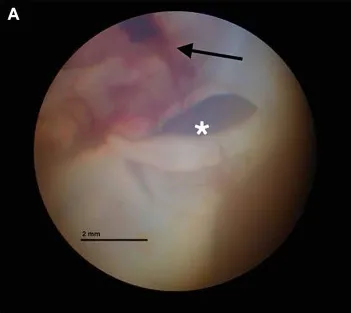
Fundus inspection of the left (A) Vitreal hemorrhage (black arrow) and retinal detachment (white asterisk) are visible.
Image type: endoscopy (other_endoscopy)